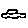
Label: car